Interaction volume radius: 5 \u00c5
Interaction volume height: 25 \u00c5
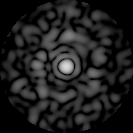
Disorder parameter: 0.8884